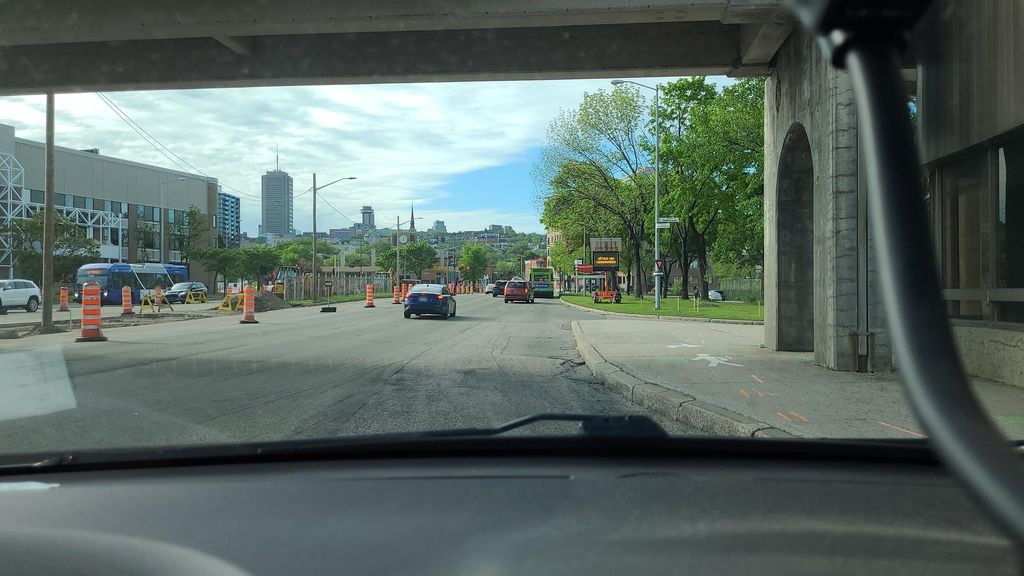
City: quebec_city